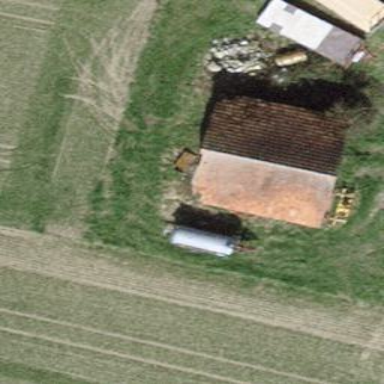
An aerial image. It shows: Shed building.